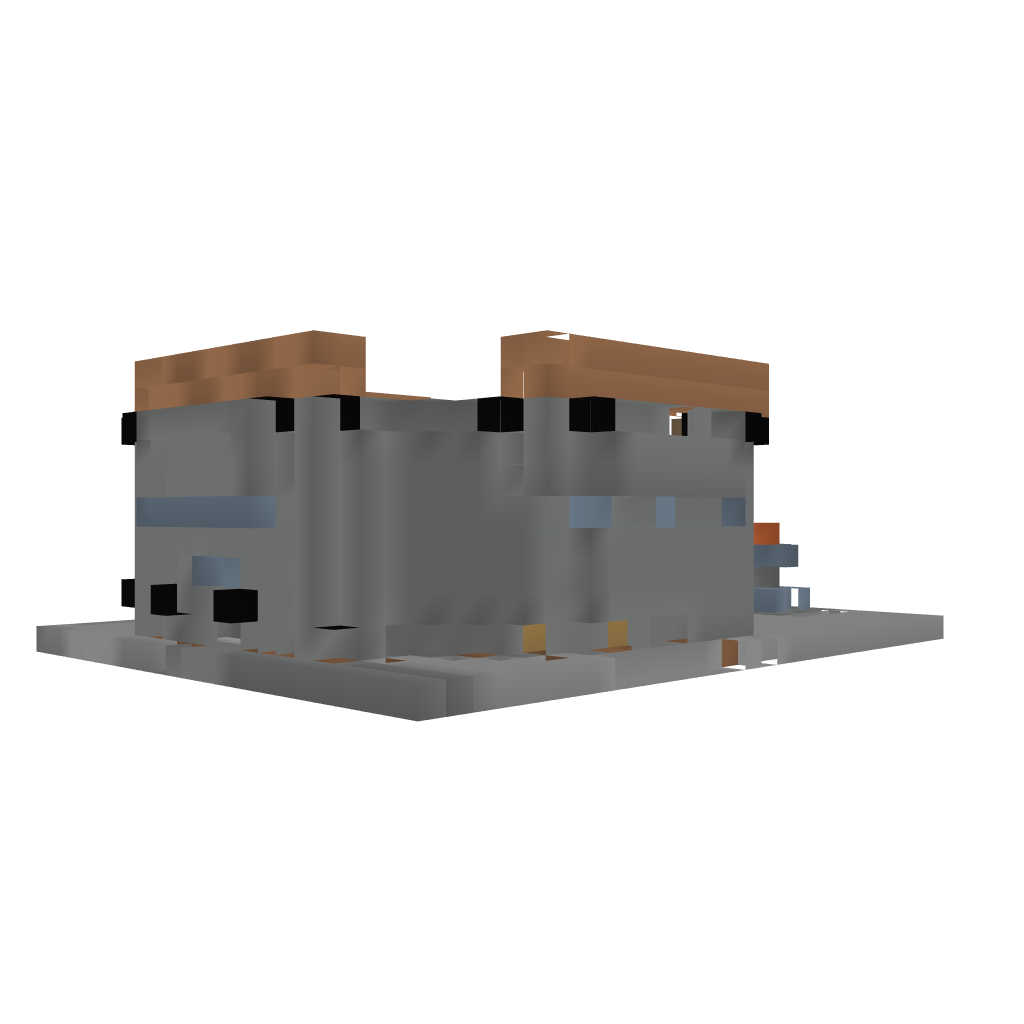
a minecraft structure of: A Medium Amphitheatre